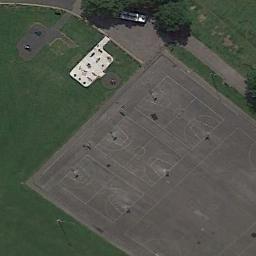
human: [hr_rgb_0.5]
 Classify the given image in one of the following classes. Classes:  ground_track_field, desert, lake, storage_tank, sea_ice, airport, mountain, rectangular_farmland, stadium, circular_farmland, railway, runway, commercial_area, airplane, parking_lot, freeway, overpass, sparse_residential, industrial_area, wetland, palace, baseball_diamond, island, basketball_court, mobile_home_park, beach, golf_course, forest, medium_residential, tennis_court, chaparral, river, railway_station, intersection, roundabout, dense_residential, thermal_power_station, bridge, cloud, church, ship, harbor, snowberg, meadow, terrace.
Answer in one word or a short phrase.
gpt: basketball_court